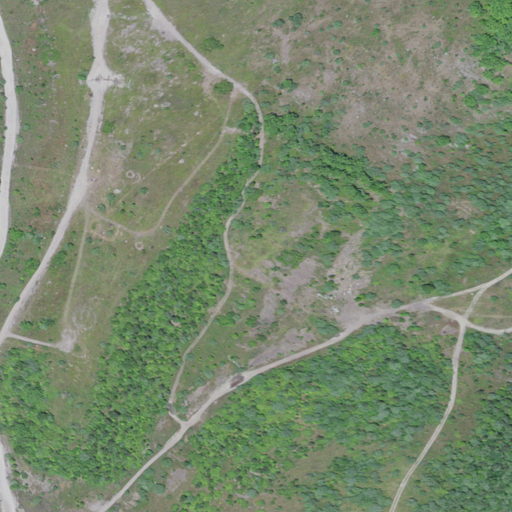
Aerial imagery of mountain in Kentucky named Silk Knob containing grassland, shrub, barren land, deciduous forest, and evergreen forest